Question: First of all, what I am trying to do is allow the user to narrow down their location using a database of countries, counties, towns and cities.
It's too much to show them every city in one go so I want them to narrow down their filter.
Ebay does this with their categories:

I was going to implement it something like this:
<URL>
'''
<select>
<option selected disabled>Choose country</option>
<option value="volvo">England</option>
<option value="saab">Wales</option>
<option value="mercedes">Ireland</option>
<option value="audi">Scotland</option>
</select>
<select class="hidden">
<option selected disabled>Choose State</option>
<option value="volvo">Avon</option>
<option value="volvo">London</option>
<option value="saab">Kent</option>
</select>
<select class="hidden">
<option selected disabled>Choose City</option>
<option value="volvo">Town A</option>
<option value="saab">Town B</option>
<option value="mercedes">Town C</option>
<option value="audi">Town D</option>
</select>
'''
I'm a bit stuck because this is going to be part of a larger form, and sometimes the user will not have javascript enabled.
What HTML markup is the best way to approach this, should I be using selects, or instead have each item as a submit button with that location value.
How should I approach the fact that the user may not have javascript enabled and that this will be part of a much larger form.
Any input and advice from someone who has attempted this before would be appreciated.
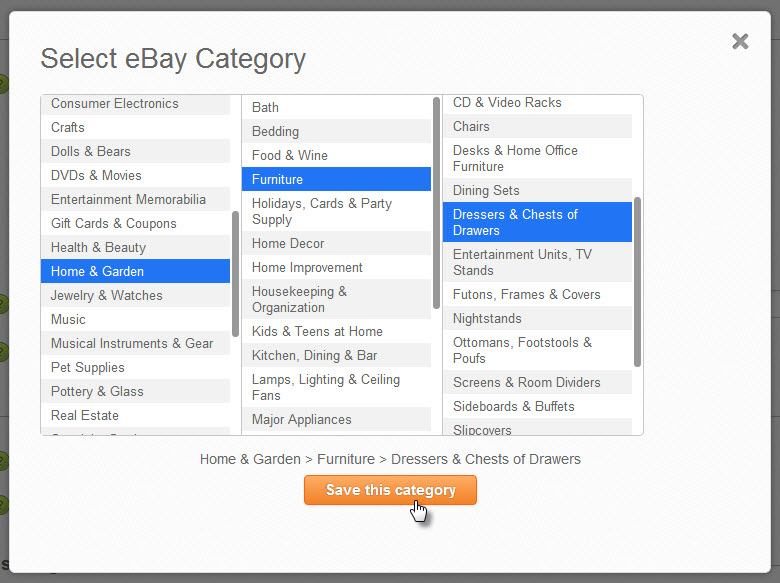
Answer: If you need this to work without javascript, you can do it like this:
'''
<input type="radio" name="rgroup" id="sel1">Selection 1</input>
...
<div id="cont1" class="container">
<input type="radio">Something 1</input>
...
</div>
'''
CSS:
'''
.container {
display: none;
}
#sel1:checked ~ #cont1 {
display: block;
}
...
'''
<URL>
If you use '<select>' and '<option>', you can't do this because the '<option>'s cannot select the '<div>'s which would have to be outside the '<select>'.